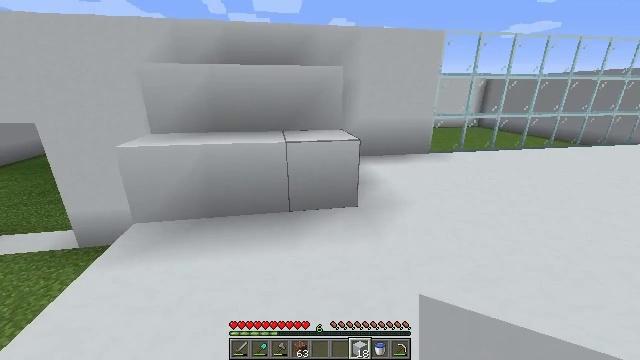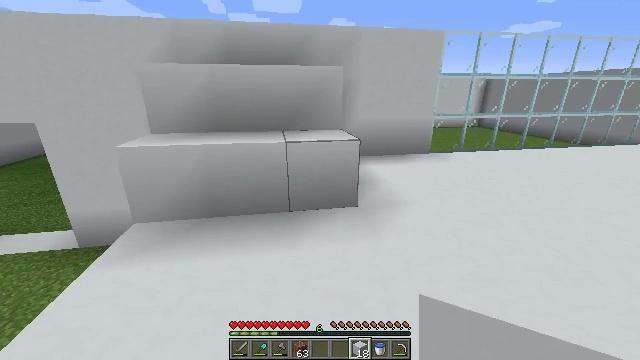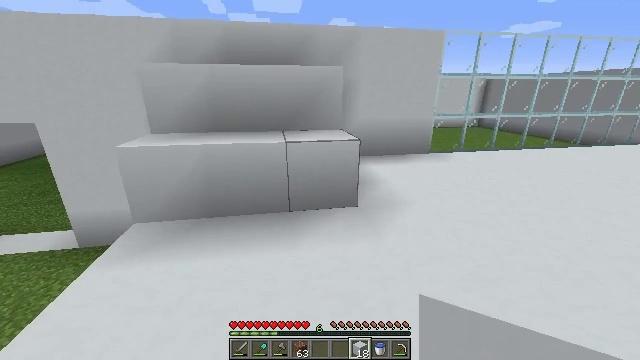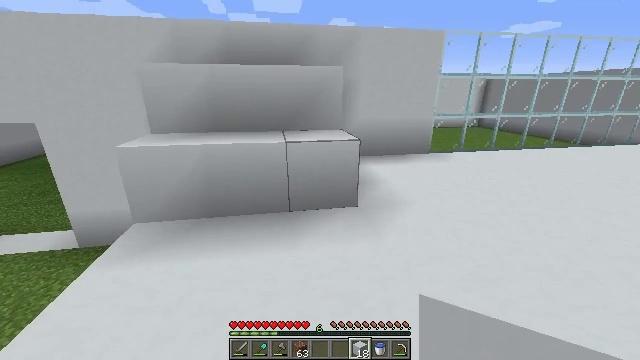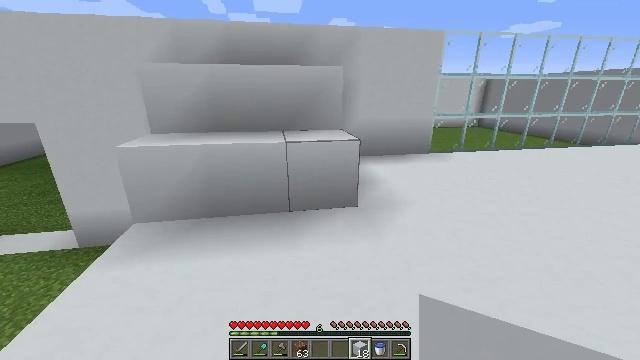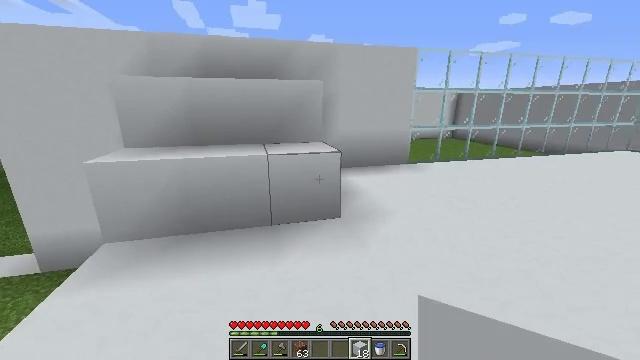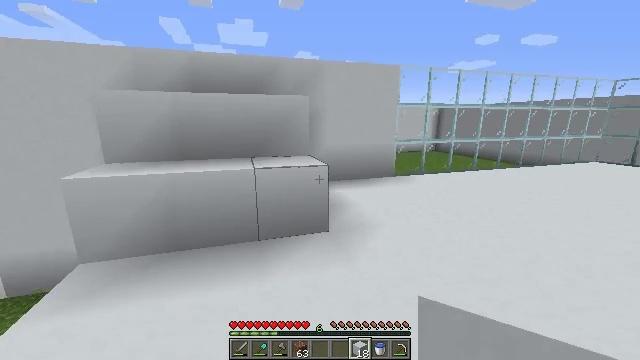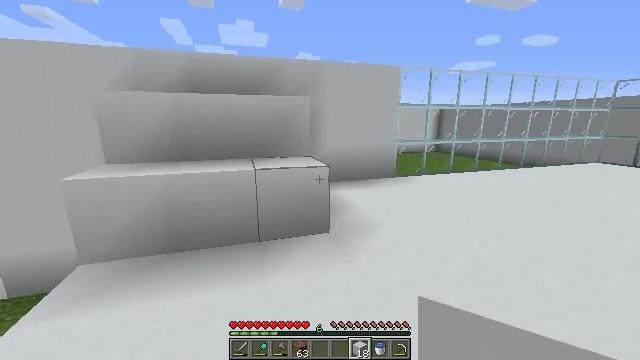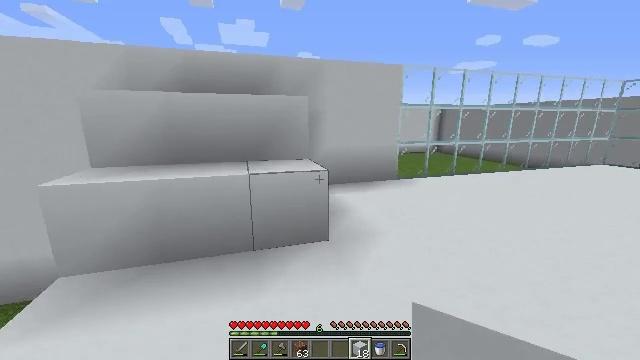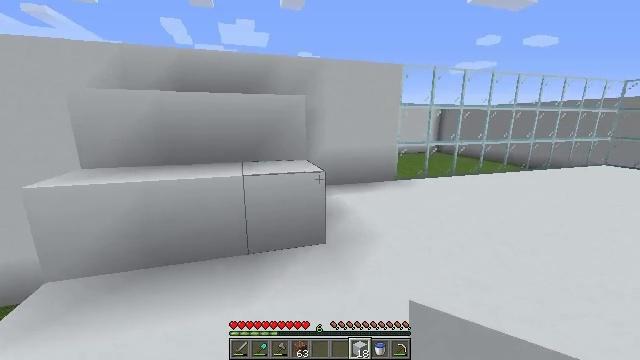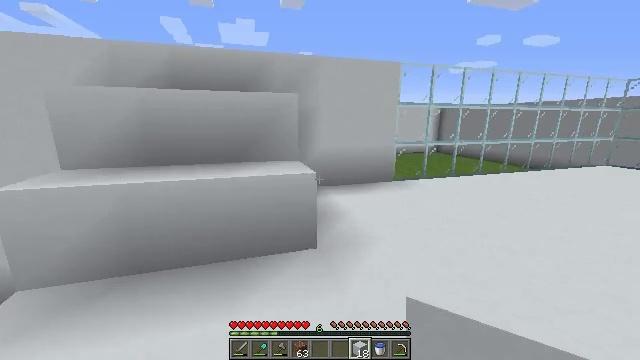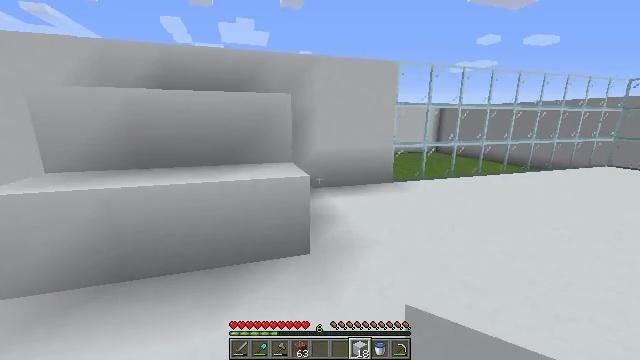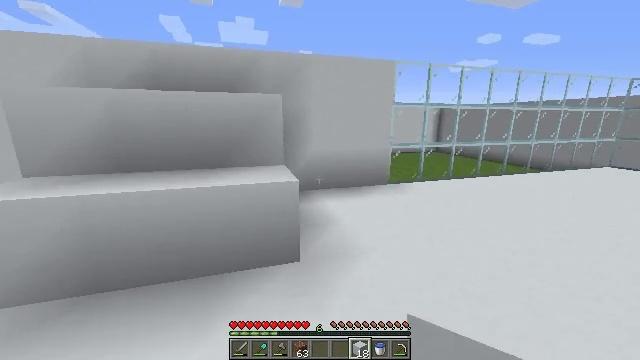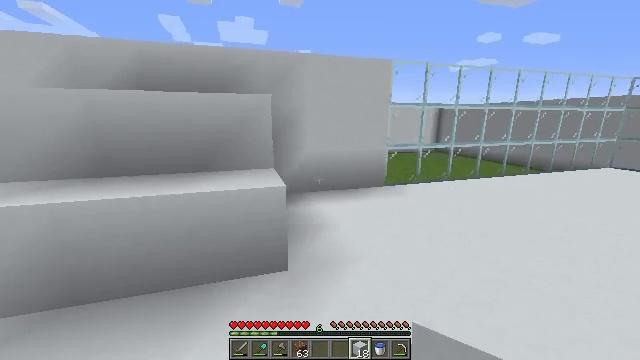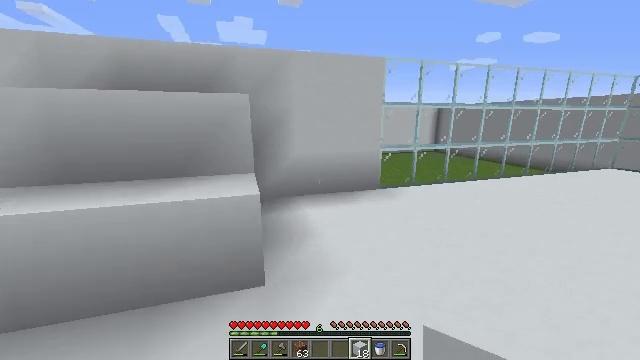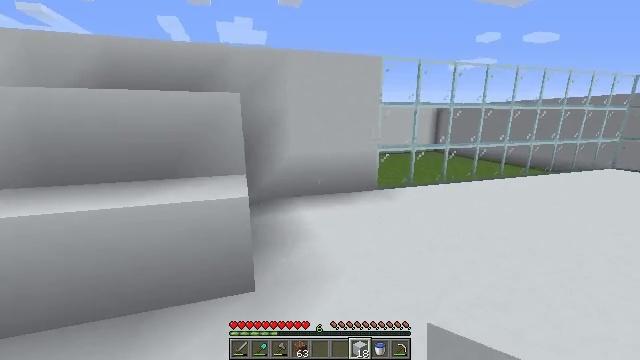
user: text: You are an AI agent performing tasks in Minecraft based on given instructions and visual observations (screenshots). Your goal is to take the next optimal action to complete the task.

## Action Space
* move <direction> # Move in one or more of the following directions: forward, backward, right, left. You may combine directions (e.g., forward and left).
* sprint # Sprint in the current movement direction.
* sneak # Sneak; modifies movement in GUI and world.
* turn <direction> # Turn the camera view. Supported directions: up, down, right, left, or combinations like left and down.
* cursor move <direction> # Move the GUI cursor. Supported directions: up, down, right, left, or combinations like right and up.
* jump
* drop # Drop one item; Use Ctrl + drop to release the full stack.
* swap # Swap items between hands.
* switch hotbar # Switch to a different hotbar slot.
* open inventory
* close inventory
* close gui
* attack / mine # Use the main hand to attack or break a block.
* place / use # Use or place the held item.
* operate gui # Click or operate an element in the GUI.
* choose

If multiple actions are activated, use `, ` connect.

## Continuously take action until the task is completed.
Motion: motion action
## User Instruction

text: Mine the white concrete block.
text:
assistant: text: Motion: no_op
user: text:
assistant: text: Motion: no_op
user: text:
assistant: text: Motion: no_op
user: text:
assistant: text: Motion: no_op
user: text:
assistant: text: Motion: turn right and up
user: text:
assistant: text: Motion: turn right and up
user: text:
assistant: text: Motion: move forward
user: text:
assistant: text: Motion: move forward
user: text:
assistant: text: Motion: move forward and move right
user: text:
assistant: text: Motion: move forward and move right
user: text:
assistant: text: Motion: move forward and move right
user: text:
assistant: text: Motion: move forward and move right
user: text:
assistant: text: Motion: move forward and move right
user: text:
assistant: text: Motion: move forward and move right
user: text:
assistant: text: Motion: move forward and move right
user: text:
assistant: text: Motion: move forward and move right
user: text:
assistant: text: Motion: move forward and move right
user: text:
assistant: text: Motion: move forward and move right
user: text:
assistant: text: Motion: move forward and move right
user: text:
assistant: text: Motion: move forward and move right
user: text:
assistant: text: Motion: move forward and move right
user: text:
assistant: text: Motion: move forward and move right
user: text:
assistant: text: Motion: move forward and move right
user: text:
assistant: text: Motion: move forward and move right, turn down
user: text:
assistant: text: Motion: move forward and move right, turn left and down
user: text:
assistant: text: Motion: turn left
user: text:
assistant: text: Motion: no_op
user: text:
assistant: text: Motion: no_op
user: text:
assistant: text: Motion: turn left
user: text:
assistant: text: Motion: no_op